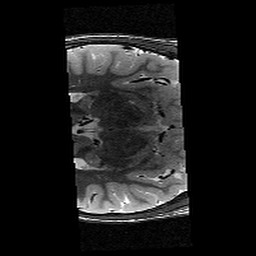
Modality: T2w
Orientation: axial
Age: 11
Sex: male
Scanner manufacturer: siemens
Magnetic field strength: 3 T
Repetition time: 9.23 s
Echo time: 0.067 s